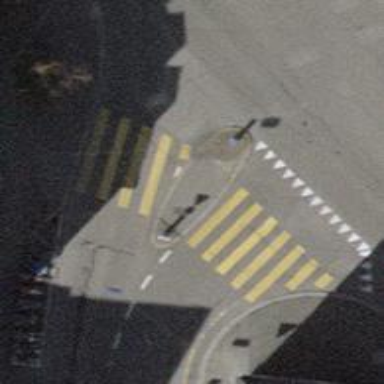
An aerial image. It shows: Paved footway on traffic island.